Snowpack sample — Loveland Pass, Silver Plume, Colorado, USA (2/11/26, 12:00 PM MST)
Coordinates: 39.663, -105.886
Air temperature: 35 °F
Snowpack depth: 82 cm
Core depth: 30 cm
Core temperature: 28.4 °F
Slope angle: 13°, slope face: 12°
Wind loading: high
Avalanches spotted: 1
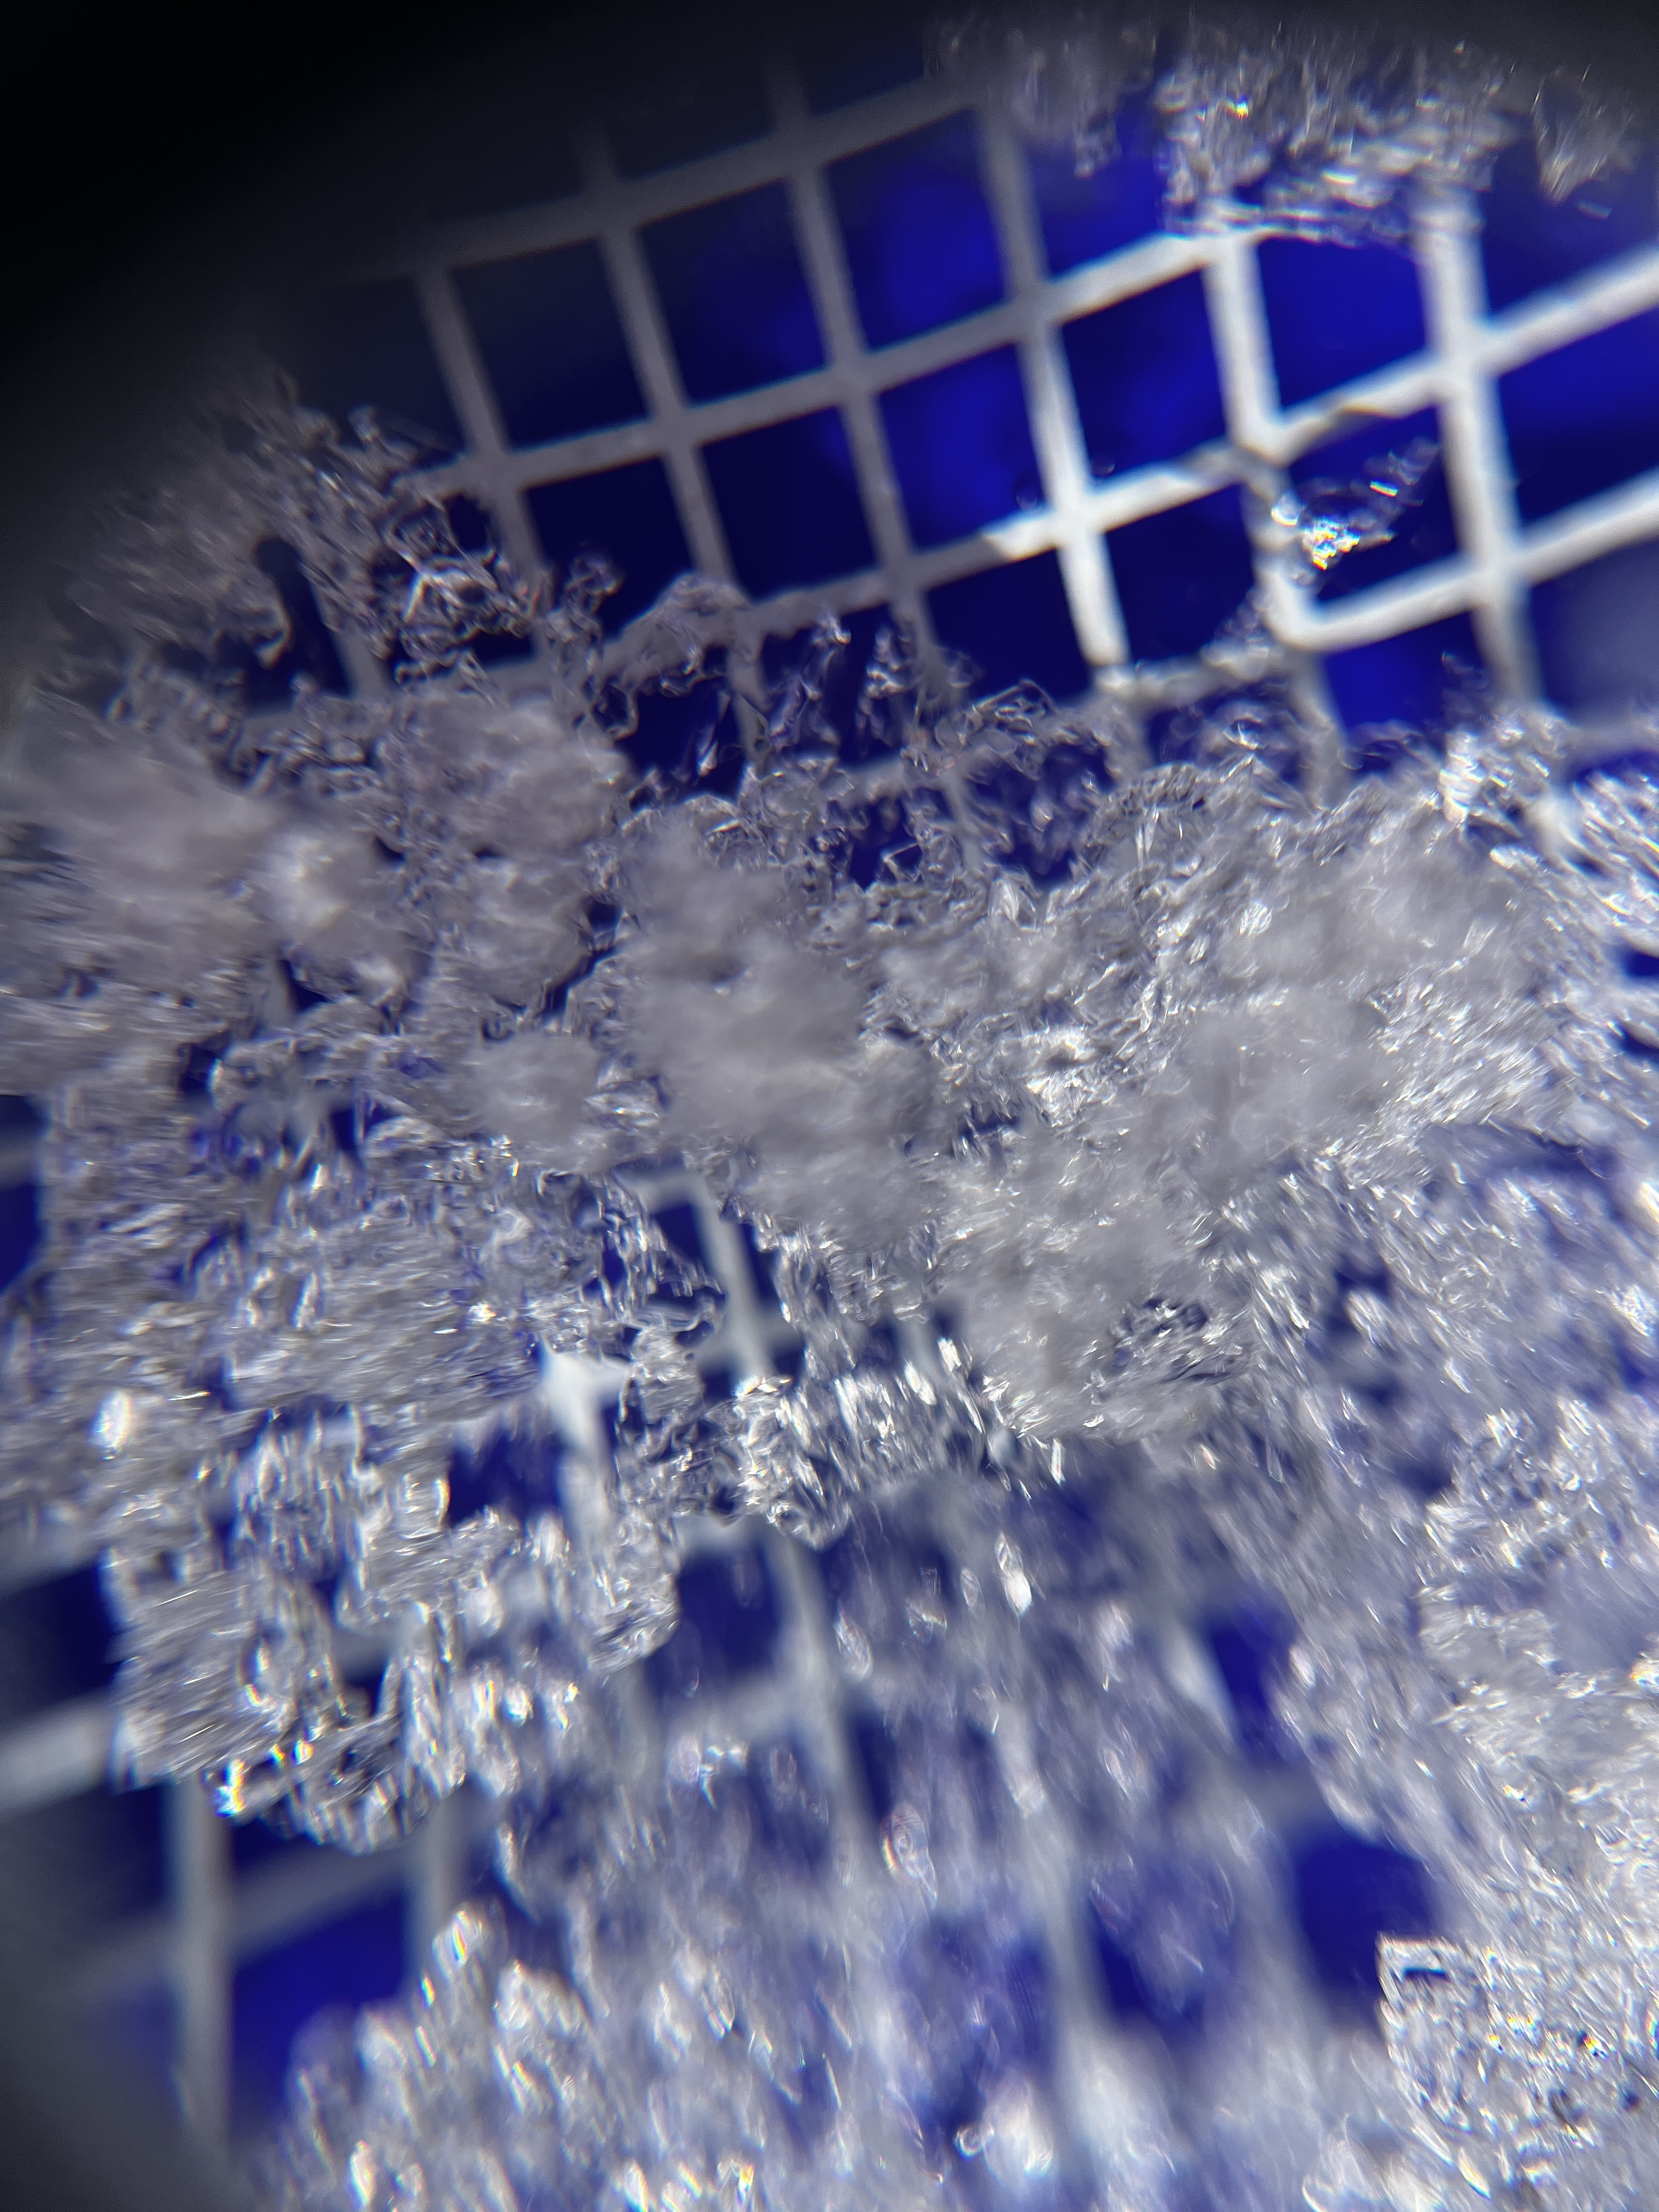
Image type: magnified_profile
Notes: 1 small avalanche spotted on the north side of the bowl, lots of wind loading